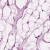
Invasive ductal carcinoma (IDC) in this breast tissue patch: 0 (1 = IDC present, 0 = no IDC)